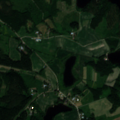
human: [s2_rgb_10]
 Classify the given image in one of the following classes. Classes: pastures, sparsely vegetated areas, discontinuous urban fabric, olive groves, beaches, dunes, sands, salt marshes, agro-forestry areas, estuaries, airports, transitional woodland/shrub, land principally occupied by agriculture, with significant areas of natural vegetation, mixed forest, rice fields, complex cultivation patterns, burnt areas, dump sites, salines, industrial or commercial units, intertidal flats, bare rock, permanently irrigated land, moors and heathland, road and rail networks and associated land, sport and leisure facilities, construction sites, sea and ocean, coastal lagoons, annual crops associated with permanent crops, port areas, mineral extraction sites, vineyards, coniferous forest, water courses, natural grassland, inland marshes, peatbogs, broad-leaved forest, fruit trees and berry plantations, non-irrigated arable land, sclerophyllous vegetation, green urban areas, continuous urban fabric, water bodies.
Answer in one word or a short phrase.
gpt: land principally occupied by agriculture, with significant areas of natural vegetation, coniferous forest, mixed forest, water bodies